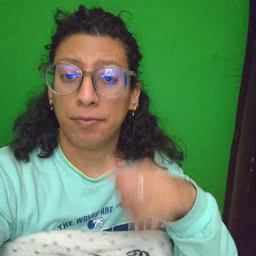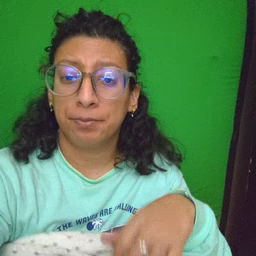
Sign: dog